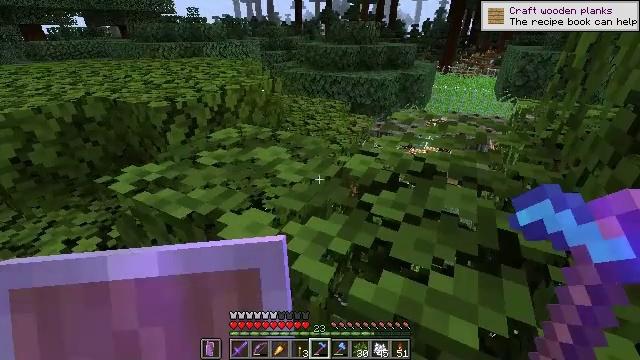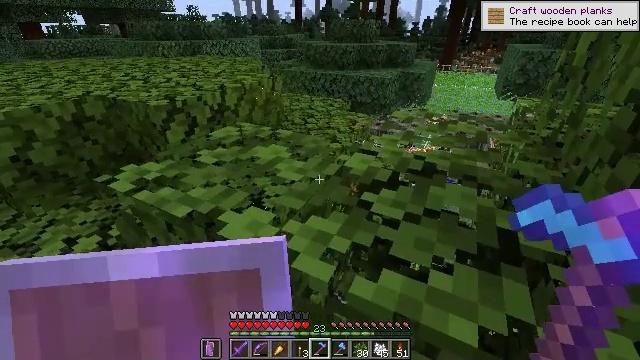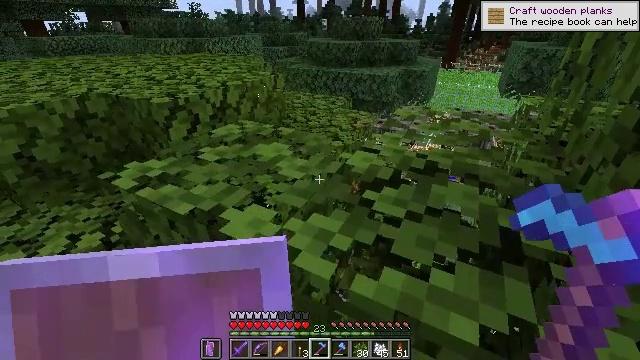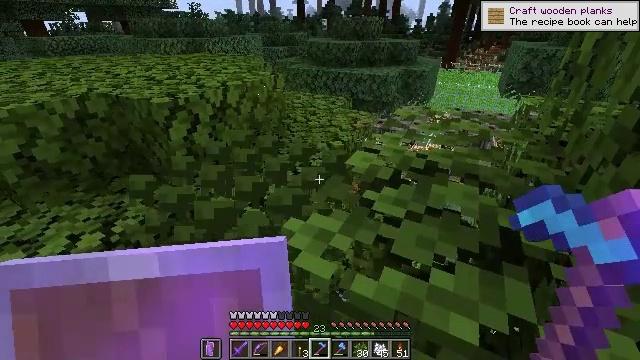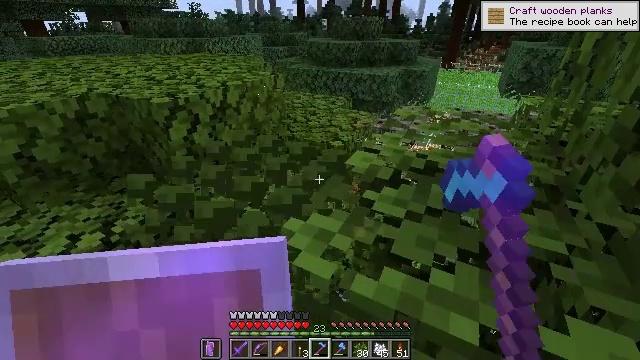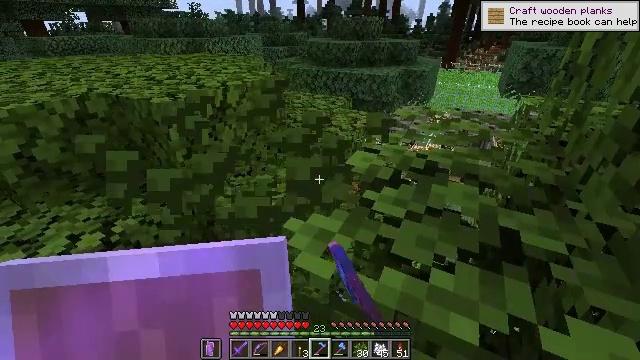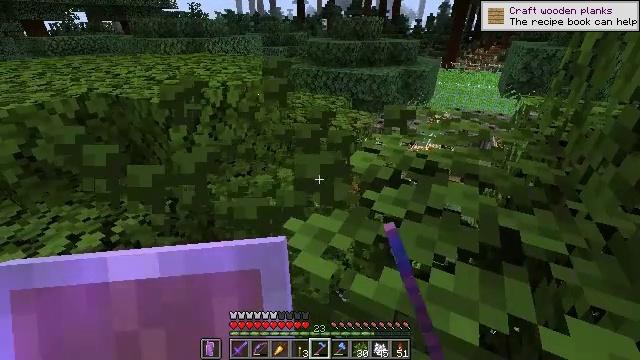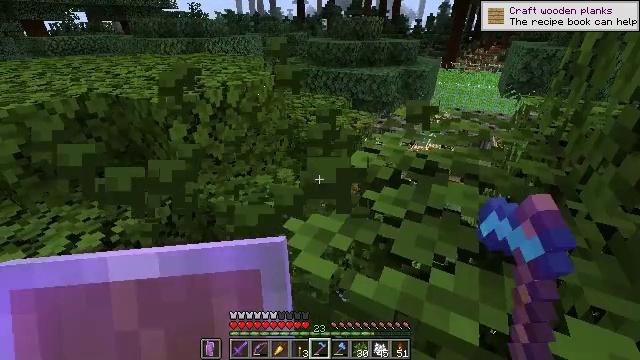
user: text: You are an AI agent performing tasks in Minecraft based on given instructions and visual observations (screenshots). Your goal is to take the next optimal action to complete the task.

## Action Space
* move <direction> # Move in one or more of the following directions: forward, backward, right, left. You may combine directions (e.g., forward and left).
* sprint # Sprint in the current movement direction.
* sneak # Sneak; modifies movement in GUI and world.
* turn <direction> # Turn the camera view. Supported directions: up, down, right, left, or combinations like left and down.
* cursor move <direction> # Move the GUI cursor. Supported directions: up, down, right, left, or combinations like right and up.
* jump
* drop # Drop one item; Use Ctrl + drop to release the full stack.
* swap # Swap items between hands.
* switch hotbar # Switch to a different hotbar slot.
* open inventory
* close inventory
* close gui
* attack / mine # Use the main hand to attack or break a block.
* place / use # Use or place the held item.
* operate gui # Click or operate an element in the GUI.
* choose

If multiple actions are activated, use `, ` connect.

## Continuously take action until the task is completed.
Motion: motion action
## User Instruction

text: Mine oak leaves.
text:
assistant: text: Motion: no_op
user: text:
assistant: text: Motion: no_op
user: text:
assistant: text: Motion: attack / mine
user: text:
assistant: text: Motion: attack / mine
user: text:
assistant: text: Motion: attack / mine
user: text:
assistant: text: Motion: attack / mine
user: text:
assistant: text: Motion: attack / mine
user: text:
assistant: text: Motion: attack / mine